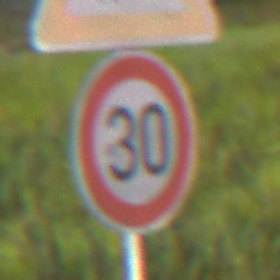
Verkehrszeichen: Geschwindigkeit30
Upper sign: DoppelkurveRechts
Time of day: Night
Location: Outdoor (Suburban)
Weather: PartlyCloudy
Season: NotSpecified
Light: Artificial